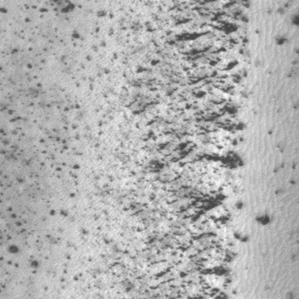
Label: frost